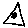
Label: triangle